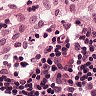
Metastatic tissue present: no